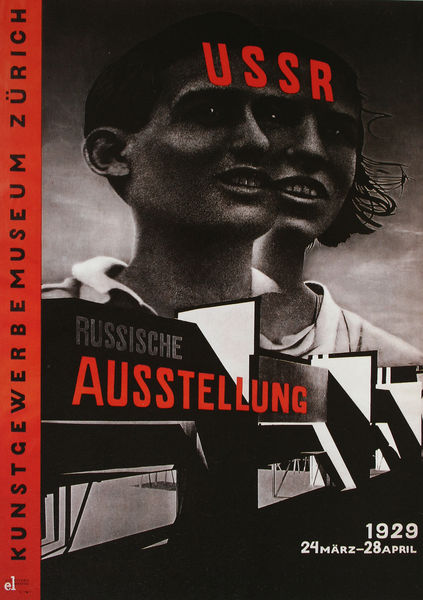
Titel: Plakatentwurf zur Russischen Ausstellung im Kunstgewerbemuseum, Zürich
Künstler: El Lissitzky
Standort: New York
Institution: Houk Friedman
Schlagwörter: himmel, schatten, weiß, mädchen, schwarz, rot, hemd, architektur, bild, kinder, schrift, russland, graphik, werbung, junge, lachen, text, plakat, ausstellung, poster, kunstgewerbe, zähne, russisch, zürich, kommunismus, april, märz, kunstgewerbemuseum, russische, propaganda, affische, 1929, ussr, afische, useum, plakkate, plakkat, komunismus, sowjet